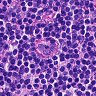
Metastatic tissue present: no